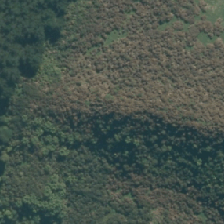
Land cover: low_producing_grassland